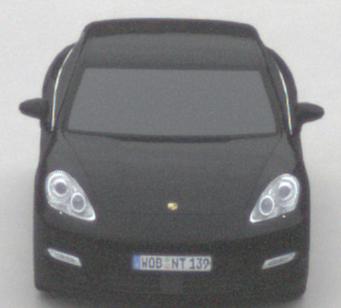
Make: Porsche
Model: Panamera
Detailed model: Panamera (970)
Model produced from: 2010/05
Model produced until: 2013/04
Doors: 5
Color: black
Road condition: dry road
Daytime: midday
Contrast: low contrast